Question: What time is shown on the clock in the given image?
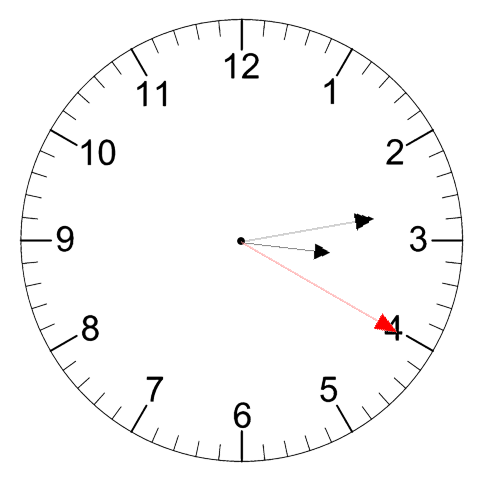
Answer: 03:13:20